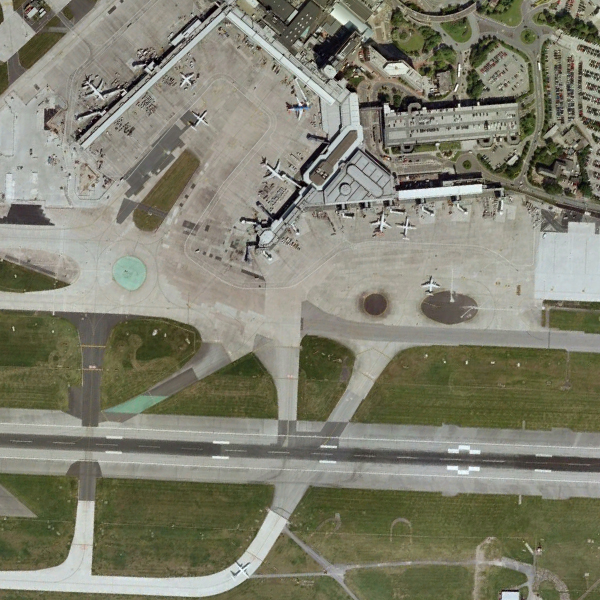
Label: Airport